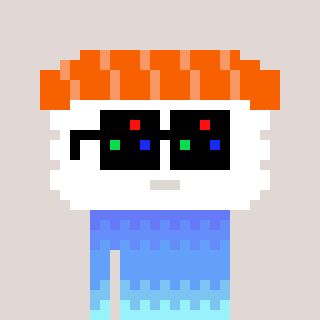
a pixel art character with square black sunglasses, a nigiri-shaped head and a purple-colored body on a warm background